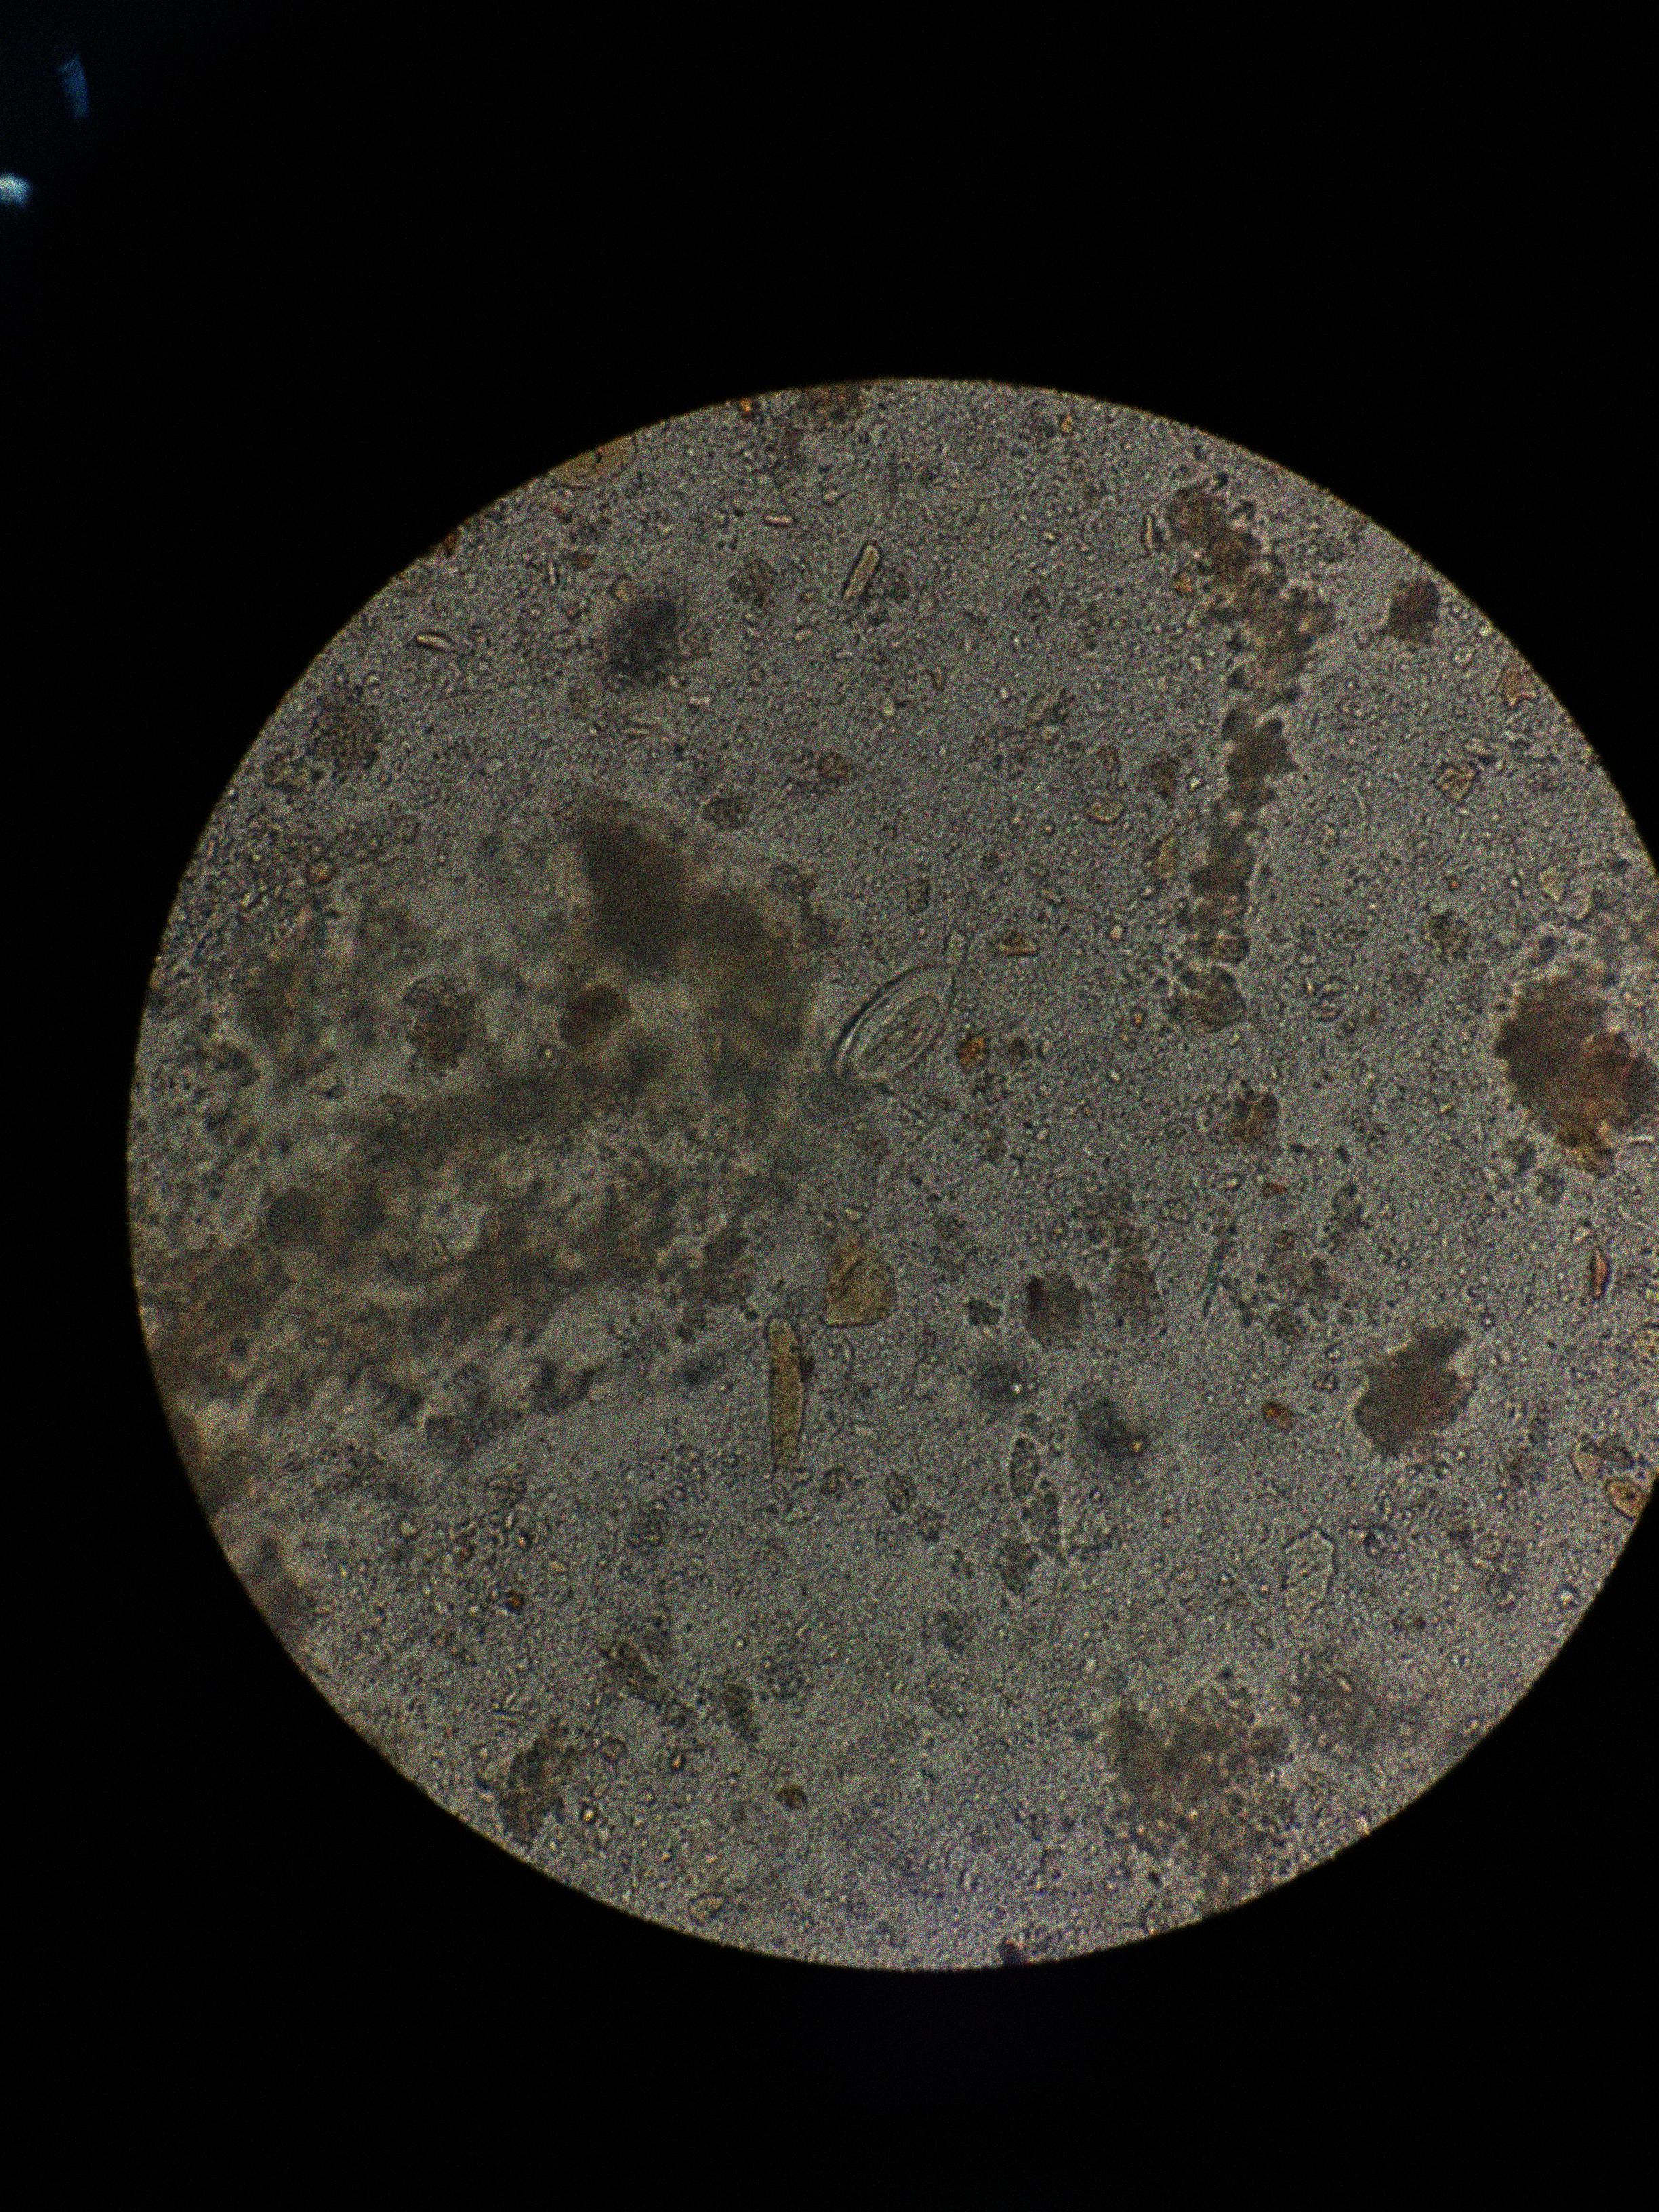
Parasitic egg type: Enterobius vermicularis